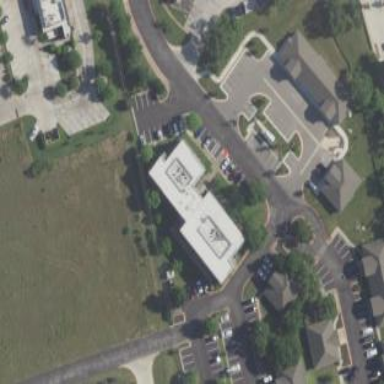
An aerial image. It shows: Retail building.